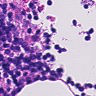
Metastatic tissue present: no